Field crop: maize
Growth stage: 2
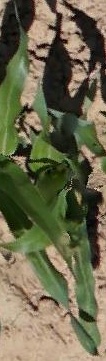
Species: maize